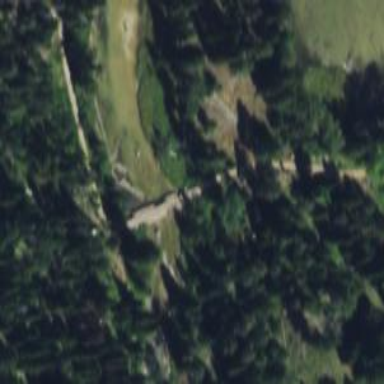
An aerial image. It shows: Trail path on bridge.